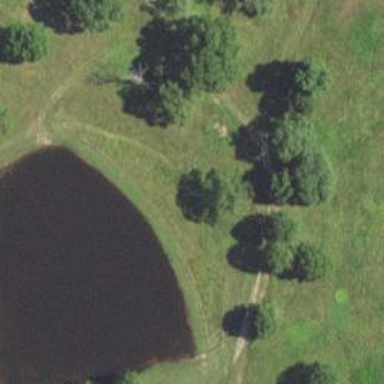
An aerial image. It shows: Pond surrounded by natural water.